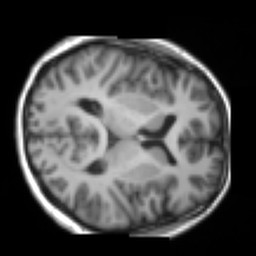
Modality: T1w
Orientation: axial